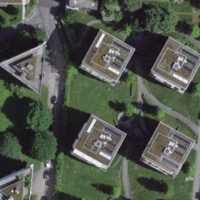
EUNIS habitat code: 54
Species observed at this site:
Caltha palustris